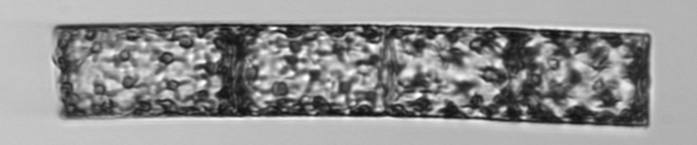
Label: Guinardia_flaccida